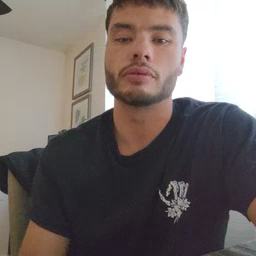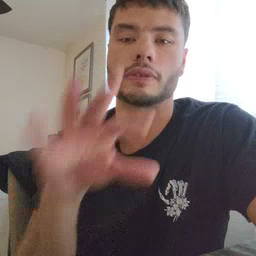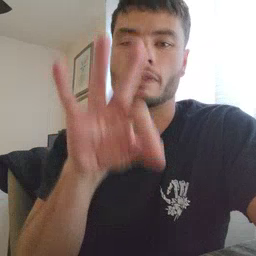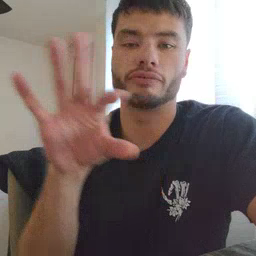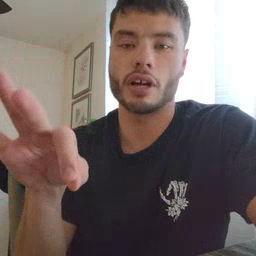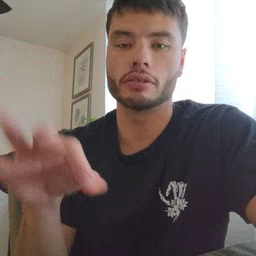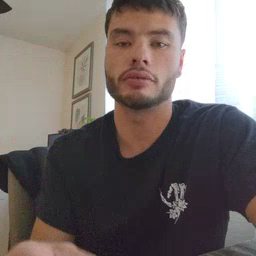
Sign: frenchfries